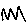
Label: zigzag